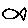
Label: fish